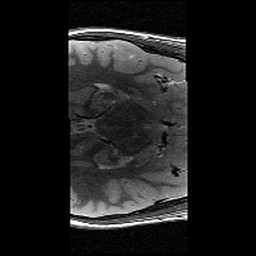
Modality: T2w
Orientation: axial
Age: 11
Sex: male
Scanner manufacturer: siemens
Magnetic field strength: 3 T
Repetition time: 9.23 s
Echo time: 0.067 s